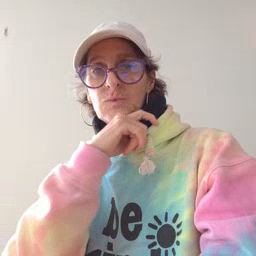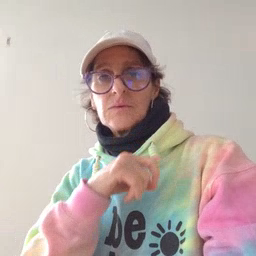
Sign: cereal